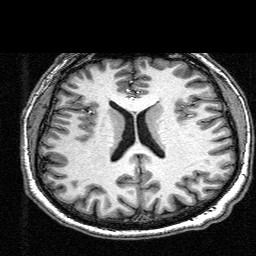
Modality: T1w
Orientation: coronal
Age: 29
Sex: male